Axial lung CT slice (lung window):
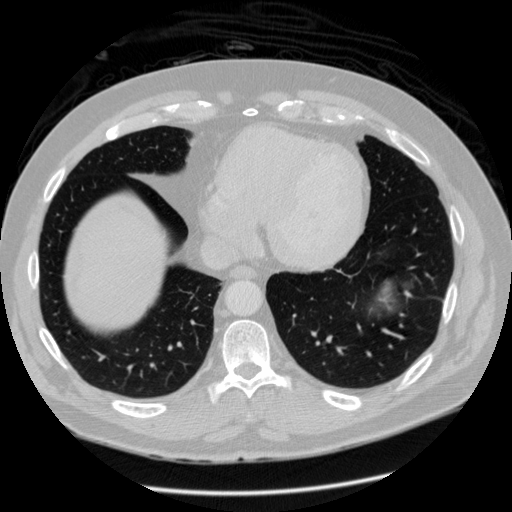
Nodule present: no